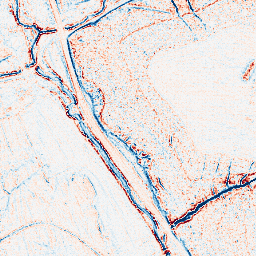
Category: edge_preserving
Decomposition family: anisotropic_diffusion
Decomposition parameters: iterations: 10
kappa: 30
gamma: 0.05
Upsampling method: sinc_blackman
Upsampling parameters: scale: 2
kernel_size: 4
Upsampling scale: 2